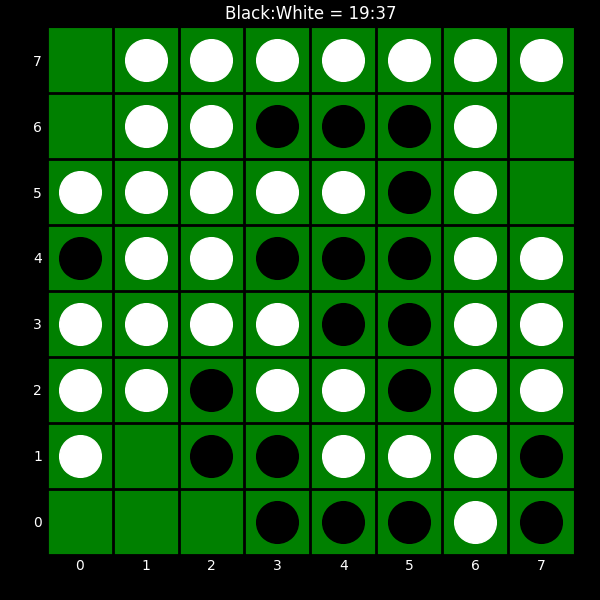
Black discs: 19
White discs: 37